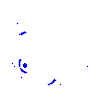
Particle: proton